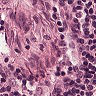
Metastatic tissue present: no